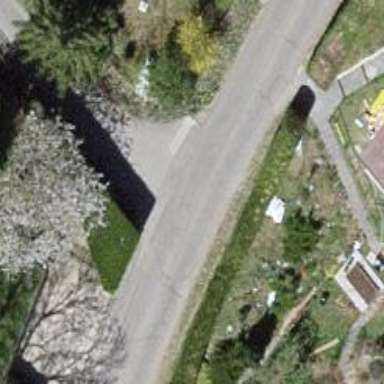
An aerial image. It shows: Alley classified as service road.